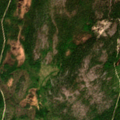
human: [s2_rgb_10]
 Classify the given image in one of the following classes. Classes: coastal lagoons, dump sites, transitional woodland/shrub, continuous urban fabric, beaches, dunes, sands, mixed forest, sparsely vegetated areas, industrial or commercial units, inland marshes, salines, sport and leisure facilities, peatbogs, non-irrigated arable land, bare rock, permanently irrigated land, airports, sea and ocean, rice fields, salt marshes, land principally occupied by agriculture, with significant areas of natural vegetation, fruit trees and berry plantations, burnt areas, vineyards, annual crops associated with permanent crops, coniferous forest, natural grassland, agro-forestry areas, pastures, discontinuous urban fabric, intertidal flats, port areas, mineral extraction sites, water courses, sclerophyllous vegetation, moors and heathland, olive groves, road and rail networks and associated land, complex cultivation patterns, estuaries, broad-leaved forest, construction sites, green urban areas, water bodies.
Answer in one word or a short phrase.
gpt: coniferous forest, transitional woodland/shrub